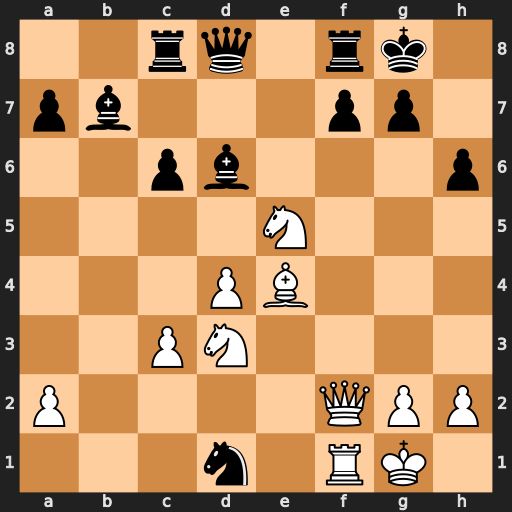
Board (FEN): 2rq1rk1/pb3pp1/2pb3p/4N3/3PB3/2PN4/P4QPP/3n1RK1
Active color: w
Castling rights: -
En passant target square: -
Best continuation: Qf5 g6 Nxg6